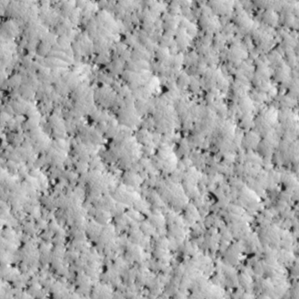
Label: non_frost